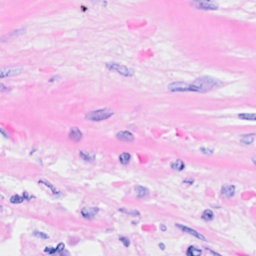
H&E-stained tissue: Breast